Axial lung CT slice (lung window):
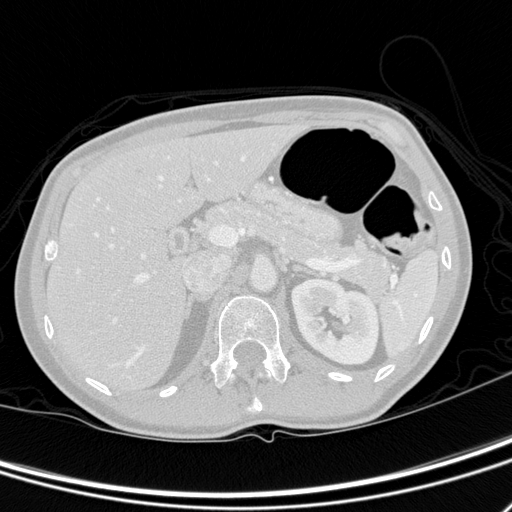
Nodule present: no